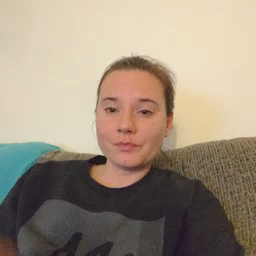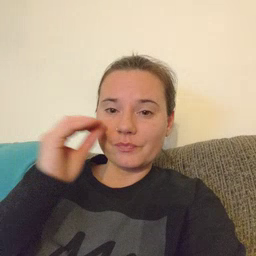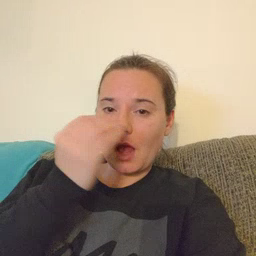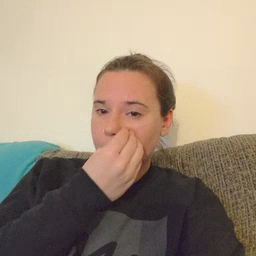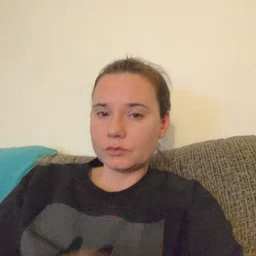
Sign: flower